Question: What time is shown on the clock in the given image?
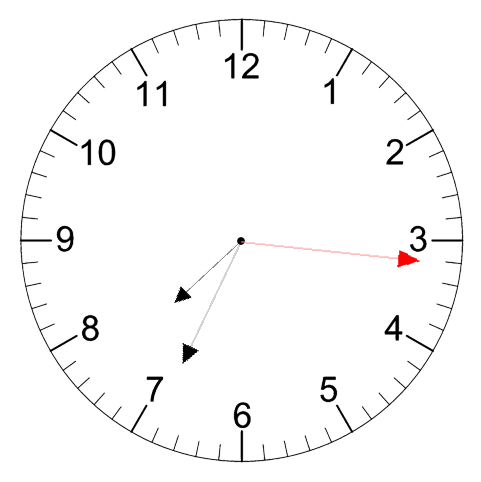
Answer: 07:34:16